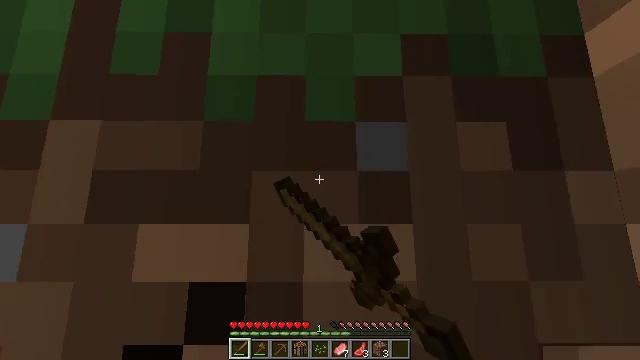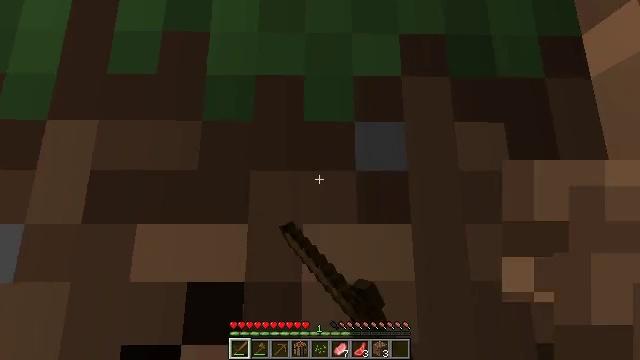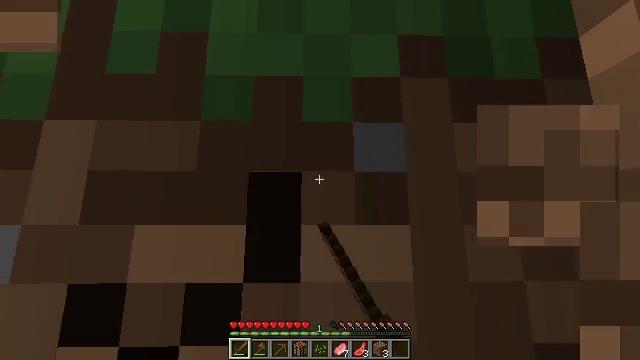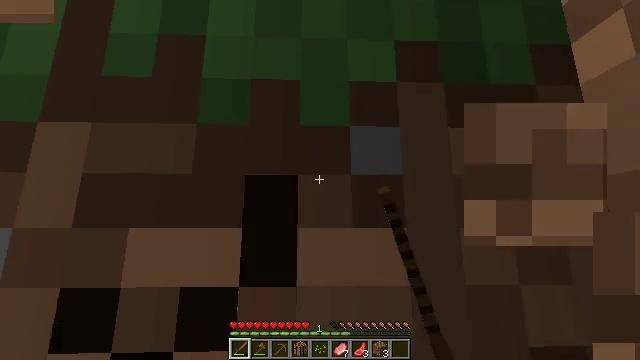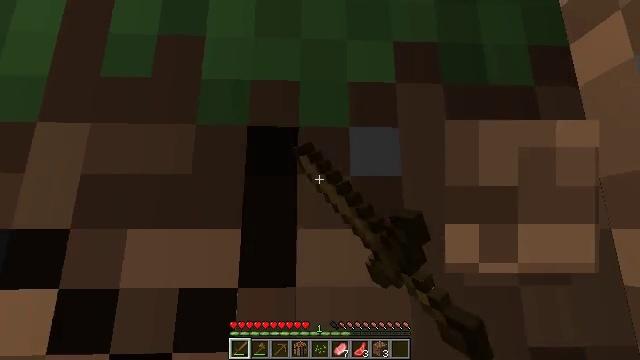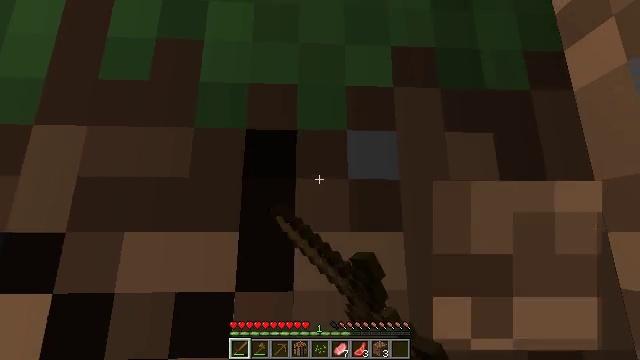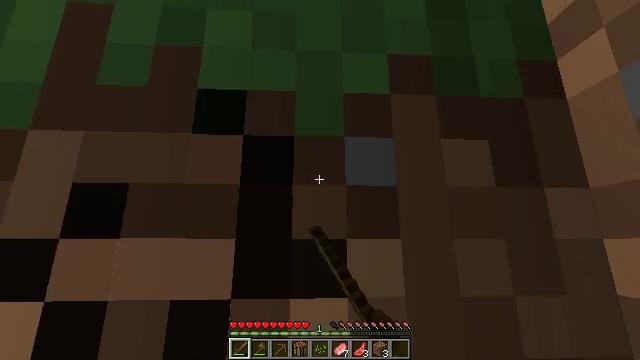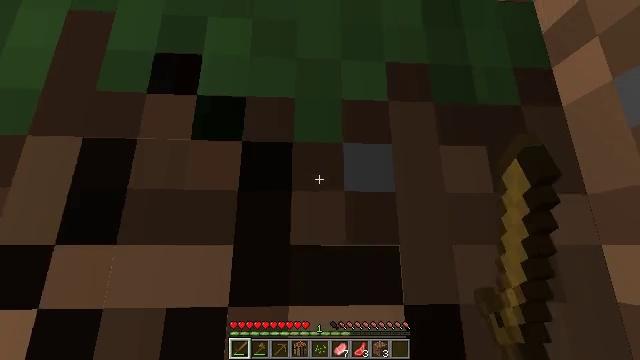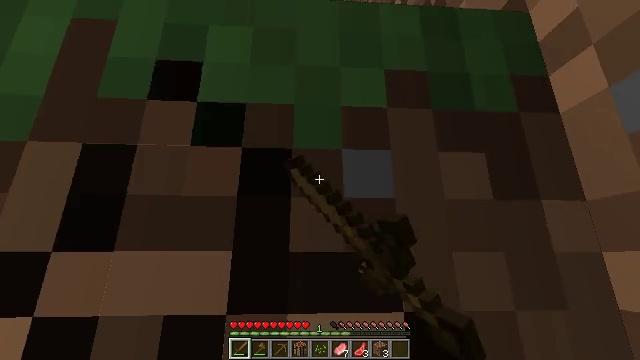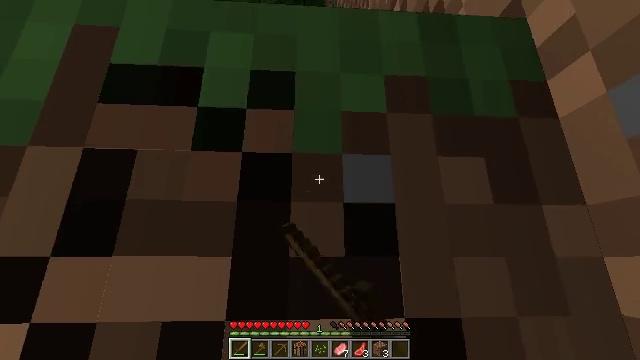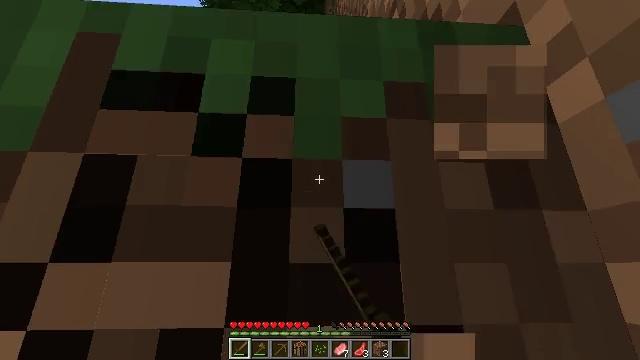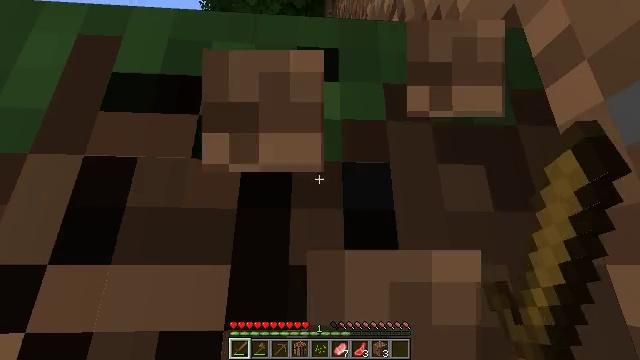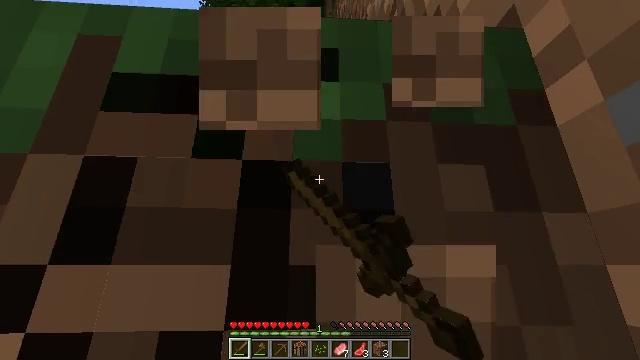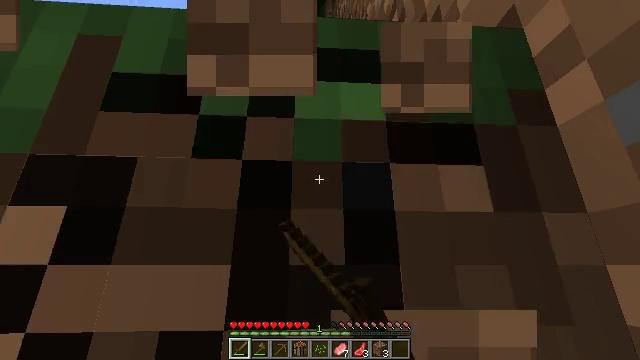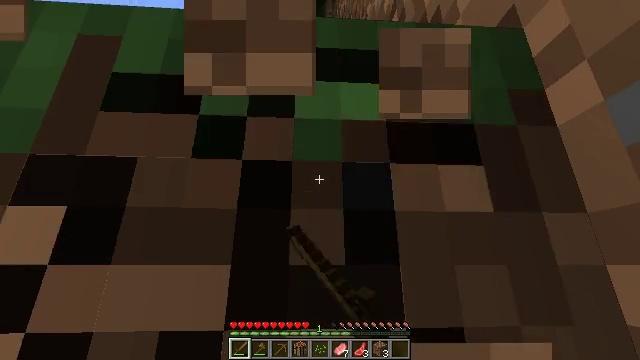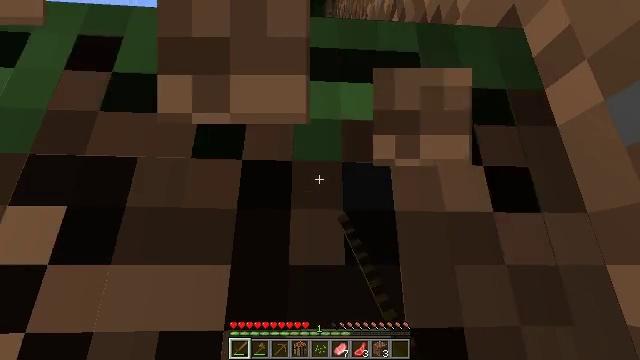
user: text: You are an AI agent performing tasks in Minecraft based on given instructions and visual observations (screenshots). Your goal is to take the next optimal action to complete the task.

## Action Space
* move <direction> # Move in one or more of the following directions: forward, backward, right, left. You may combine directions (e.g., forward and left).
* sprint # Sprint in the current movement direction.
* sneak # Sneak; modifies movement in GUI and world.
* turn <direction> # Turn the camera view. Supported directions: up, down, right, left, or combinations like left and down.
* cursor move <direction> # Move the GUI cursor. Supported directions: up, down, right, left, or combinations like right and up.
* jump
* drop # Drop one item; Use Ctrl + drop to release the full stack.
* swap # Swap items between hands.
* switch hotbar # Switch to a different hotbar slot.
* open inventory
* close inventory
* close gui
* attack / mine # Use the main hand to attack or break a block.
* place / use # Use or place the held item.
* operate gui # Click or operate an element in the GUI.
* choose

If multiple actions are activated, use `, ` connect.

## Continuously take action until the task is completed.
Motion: motion action
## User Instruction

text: Gather grass block for landscaping.
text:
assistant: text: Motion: attack / mine
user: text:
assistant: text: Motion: attack / mine
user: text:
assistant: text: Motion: attack / mine
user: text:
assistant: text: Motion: attack / mine
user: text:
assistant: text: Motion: attack / mine
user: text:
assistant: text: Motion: turn up, attack / mine
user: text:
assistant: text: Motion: turn up, attack / mine
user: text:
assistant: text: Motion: turn up, attack / mine
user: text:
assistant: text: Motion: turn up, attack / mine
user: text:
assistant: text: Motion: turn up, attack / mine
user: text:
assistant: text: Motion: attack / mine
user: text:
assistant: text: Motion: attack / mine
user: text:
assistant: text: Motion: attack / mine
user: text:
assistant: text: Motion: attack / mine
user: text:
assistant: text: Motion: attack / mine
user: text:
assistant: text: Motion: attack / mine
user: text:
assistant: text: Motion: attack / mine
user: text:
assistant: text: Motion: turn up, attack / mine
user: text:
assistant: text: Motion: move forward
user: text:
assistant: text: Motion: move forward
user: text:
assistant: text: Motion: move forward
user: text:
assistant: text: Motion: move forward
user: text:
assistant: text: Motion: move forward, jump
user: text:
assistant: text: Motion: move forward, jump
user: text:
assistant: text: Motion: move forward, jump
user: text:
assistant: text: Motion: move forward, jump
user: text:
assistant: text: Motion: move forward, jump
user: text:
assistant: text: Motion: move forward
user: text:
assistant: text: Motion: move forward
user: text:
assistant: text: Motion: move forward, turn down